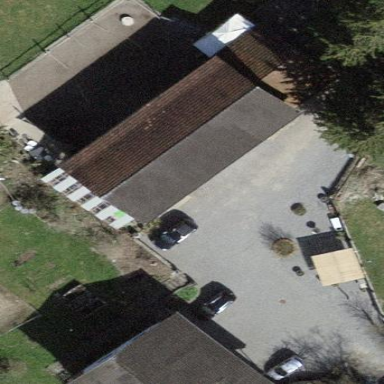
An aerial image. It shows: Barn.